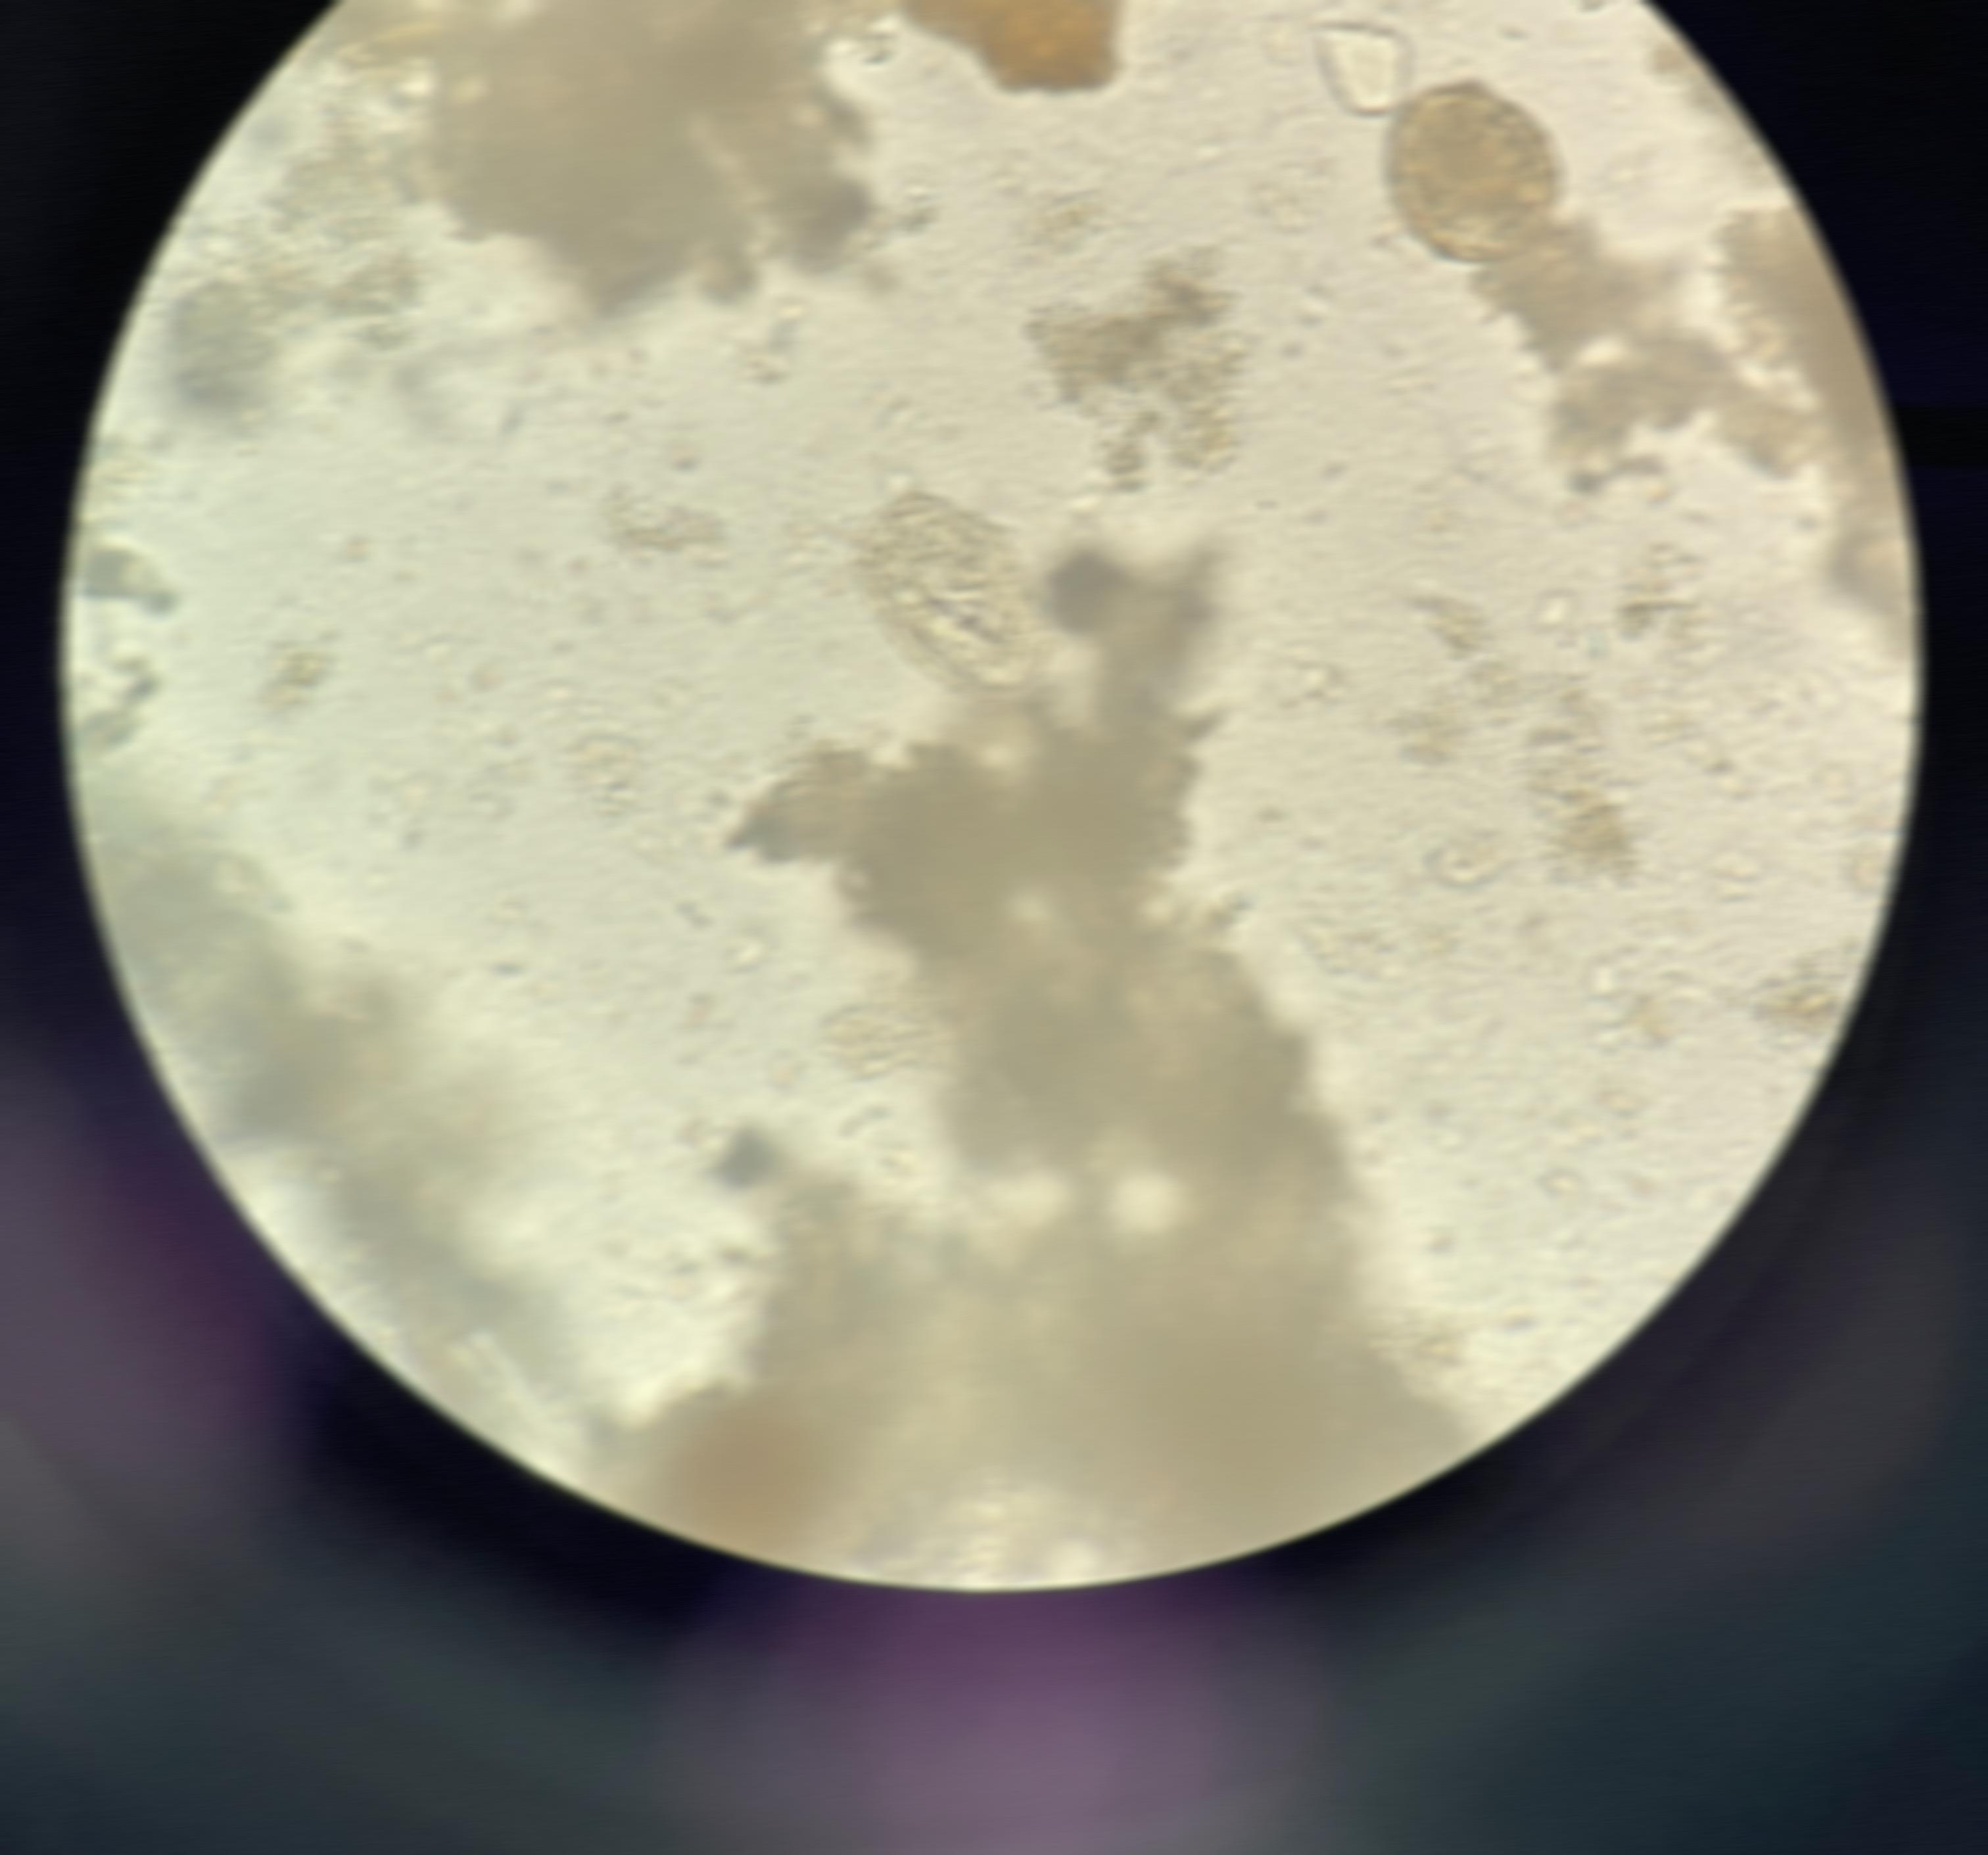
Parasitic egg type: Ascaris lumbricoides